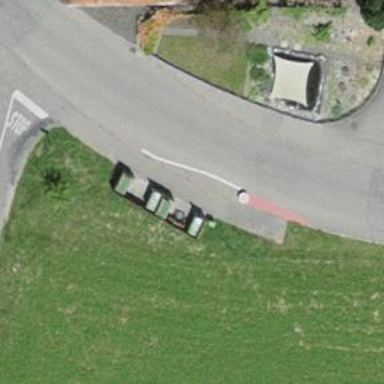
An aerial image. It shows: Zebra crossing on the road.